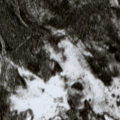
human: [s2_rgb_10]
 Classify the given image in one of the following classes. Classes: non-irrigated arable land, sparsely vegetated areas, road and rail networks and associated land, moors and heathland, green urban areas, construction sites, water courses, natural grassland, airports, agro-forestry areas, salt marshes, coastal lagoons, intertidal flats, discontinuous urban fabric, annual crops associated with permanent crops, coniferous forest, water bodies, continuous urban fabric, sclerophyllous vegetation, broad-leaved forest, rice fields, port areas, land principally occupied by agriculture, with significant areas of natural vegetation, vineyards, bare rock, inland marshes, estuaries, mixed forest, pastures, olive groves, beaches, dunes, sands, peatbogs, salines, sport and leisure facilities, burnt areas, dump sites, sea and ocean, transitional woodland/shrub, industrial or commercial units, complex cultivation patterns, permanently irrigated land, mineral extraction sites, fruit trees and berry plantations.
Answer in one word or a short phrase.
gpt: coniferous forest, mixed forest